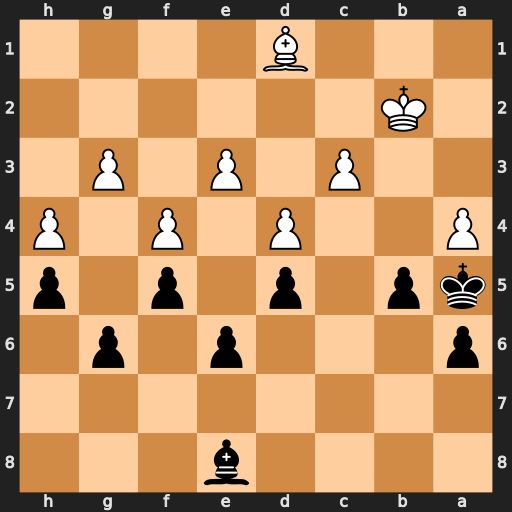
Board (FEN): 4b3/8/p3p1p1/kp1p1p1p/P2P1P1P/2P1P1P1/1K6/3B4
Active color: b
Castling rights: -
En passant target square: -
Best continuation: b4 Be2 bxc3+ Kxc3 Bxa4